已知椭圆 $C: \frac{x^2}{4} + \frac{y^2}{3} = 1$，$A_1$、$A_2$ 分别为椭圆 $C$ 的左、右顶点，$F_1$、$F_2$ 分别为左、右焦点，直线 $l$ 交椭圆 $C$ 于 $M$、$N$ 两点 ($l$ 不过点 $A_2$)。
\begin{enumerate}
    \item 若 $Q$ 为椭圆 $C$ 上 (除 $A_1$、$A_2$ 外) 任意一点，求直线 $QA_1$ 和 $QA_2$ 的斜率之积；
    \item 若 $\overrightarrow{NF_1} = 2\overrightarrow{F_1M}$，求直线 $l$ 的方程；
    \item 若直线 $MA_2$ 与直线 $NA_2$ 的斜率分别是 $k_1$、$k_2$，且 $k_1 k_2 = -\frac{9}{4}$，求证：直线 $l$ 过定点。
\end{enumerate}
【解答】
\section{答案}
(1) $-\frac{3}{4}$ \\
(2) $y = \pm \frac{\sqrt{5}}{2}(x+1)$ \\
(3) 证明见解析

% --- 分析部分 ---
\section{分析}
(1) 设点 $Q(x_0, y_0) (x_0 \ne \pm 2)$，直接计算 $k_{QA_1} \cdot k_{QA_2}$，结合 $Q$ 点在椭圆上化简即得； \\
(2) 设 $M(x_1, y_1), N(x_2, y_2)$，由向量线性运算的坐标表示得出 $\begin{cases} x_2 = -3-2x_1 \\ y_2 = -2y_1 \end{cases}$，再利用 $M,N$ 在椭圆上，可求出 $M$ (或 $N$) 的坐标，然后可得直线方程； \\
(3) 设 $M(x_3, y_3), N(x_4, y_4)$，易知直线 $l$ 的斜率不为 $0$，设其方程为 $x=my+t \ (t \ne 2)$，直线方程椭圆方程整理后应用韦达定理得 $y_3+y_4, y_3y_4$，把它代入 $k_1k_2=-\frac{9}{4}$ 可求得 $t$ 的确定值，从而得定点坐标。

% --- 详解部分 ---
\section{详解}
(1) 在椭圆 $C: \frac{x^2}{4} + \frac{y^2}{3} = 1$ 中，左、右顶点分别为 $A_1(-2,0)$、$A_2(2,0)$，
设点 $Q(x_0, y_0) (x_0 \ne \pm 2)$，则 $k_{QA_1} \cdot k_{QA_2} = \frac{y_0}{x_0+2} \cdot \frac{y_0}{x_0-2} = \frac{y_0^2}{x_0^2-4} = \frac{3\left(1-\frac{x_0^2}{4}\right)}{x_0^2-4} = -\frac{3}{4}$。

(2) 设 $M(x_1, y_1), N(x_2, y_2)$，由已知可得 $F_1(-1,0)$，$\overrightarrow{NF_1}=(-1-x_2, -y_2), \overrightarrow{F_1M}=(x_1+1, y_1)$，
由 $\overrightarrow{NF_1} = 2\overrightarrow{F_1M}$ 得 $(-1-x_2, -y_2) = 2(x_1+1, y_1)$，化简得 $\begin{cases} x_2 = -3-2x_1 \\ y_2 = -2y_1 \end{cases}$
代入 $\frac{x_2^2}{4} + \frac{y_2^2}{3} = 1$ 可得 $\frac{(-3-2x_1)^2}{4} + \frac{(-2y_1)^2}{3} = 1$，
联立 $\frac{x_1^2}{4} + \frac{y_1^2}{3} = 1$ 解得 $\begin{cases} x_1 = -\frac{7}{4} \\ y_1 = \pm \frac{3\sqrt{5}}{8} \end{cases}$
由 $\overrightarrow{NF_1} = 2\overrightarrow{F_1M}$ 得直线 $l$ 过点 $F_1(-1,0)$，$N(-\frac{7}{4}, \pm \frac{3}{8}\sqrt{5})$，
所以，所求直线方程为 $y = \pm \frac{\sqrt{5}}{2}(x+1)$。

(3) 设 $M(x_3, y_3), N(x_4, y_4)$，易知直线 $l$ 的斜率不为 $0$，设其方程为 $x=my+t \ (t \ne 2)$，
联立 $\begin{cases} x=my+t \\ \frac{x^2}{4} + \frac{y^2}{3} = 1 \end{cases}$，可得 $(3m^2+4)y^2 + 6mty + 3t^2-12 = 0$，
由 $\Delta = 36m^2t^2 - 4(3m^2+4)(3t^2-12) > 0$，得 $t^2 < 3m^2+4$。
由韦达定理，得 $y_3+y_4 = -\frac{6mt}{3m^2+4}$，$y_3y_4 = \frac{3t^2-12}{3m^2+4}$。
$\because k_1k_2 = -\frac{9}{4}$，$\therefore \frac{y_3}{x_3-2} \cdot \frac{y_4}{x_4-2} = -\frac{9}{4}$。
可化为 $4y_3y_4 + 9(my_3+t-2)(my_4+t-2) = 0$，
整理即得 $(4+9m^2)y_3y_4 + 9m(t-2)(y_3+y_4) + 9(t-2)^2 = 0$，
$\therefore (4+9m^2) \times \frac{3t^2-12}{3m^2+4} + 9m(t-2)\left(-\frac{6mt}{3m^2+4}\right) + 9(t-2)^2 = 0$，由 $t-2 \ne 0$，
进一步得 $\frac{(4+9m^2)(t+2)}{3m^2+4} - \frac{18m^2t}{3m^2+4} + 3(t-2) = 0$，化简可得 $16t-16=0$，解得 $t=1$，
直线 $MN$ 的方程为 $x=my+1$，恒过定点 $(1,0)$。

\section{点睛}
方法点睛：圆锥曲线中的直线过定点问题，一般可设直线与圆锥曲线的交点为 $M(x_1,y_1), N(x_2,y_2)$，设出直线方程为 $y=kx+b$ 或 $x=vy+m$，直线方程代入圆锥曲线方程后化简整理后应用韦达定理得 $x_1+x_2, x_1x_2$ (或 $y_1+y_2, y_1y_2$)，代入题中关于交点的其他条件化简可得出 $k,b$ (或 $t,m$) 的关系，从而得出定点坐
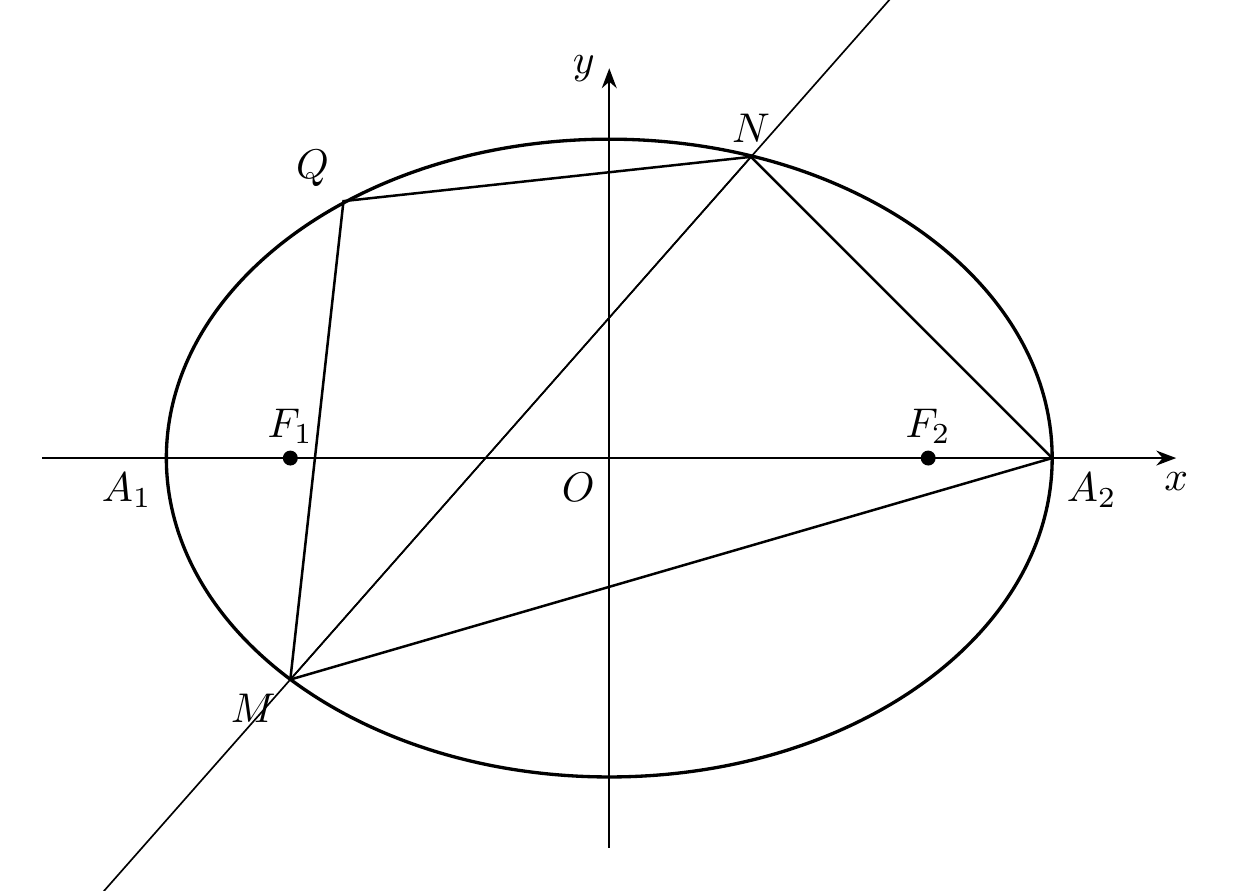